Interaction volume radius: 10 \u00c5
Interaction volume height: 40 \u00c5
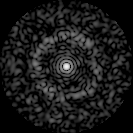
Disorder parameter: 0.8306